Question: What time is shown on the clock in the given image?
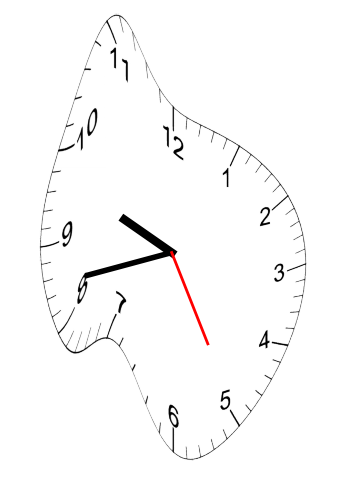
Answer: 09:42:25